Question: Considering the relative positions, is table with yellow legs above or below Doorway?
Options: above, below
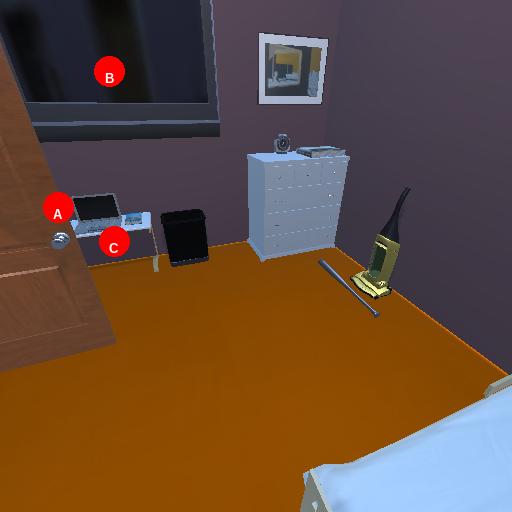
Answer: above